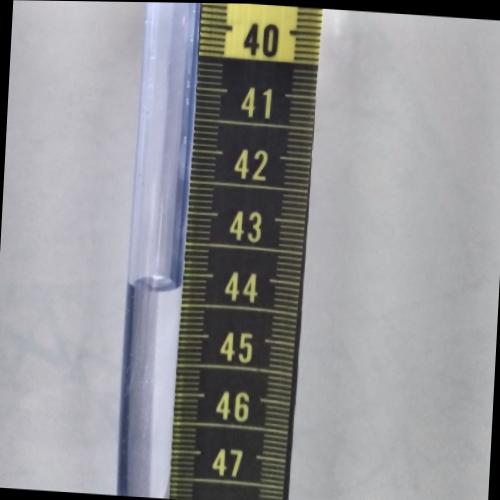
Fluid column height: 44.3 cm